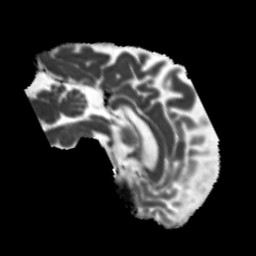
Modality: MD
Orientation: sagittal
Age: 55
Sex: male
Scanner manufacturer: siemens
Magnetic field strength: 3 T
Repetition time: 5.25 s
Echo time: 0.08 s